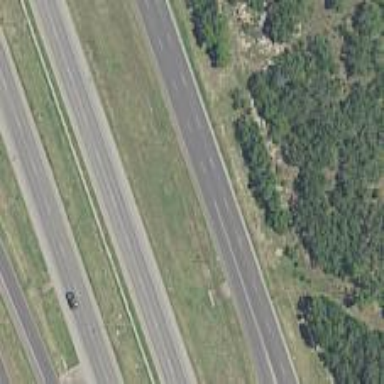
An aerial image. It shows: Secondary road with asphalt surface and frontage road.